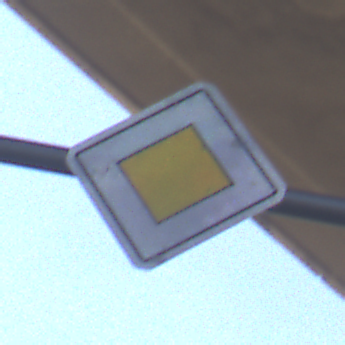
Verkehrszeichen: Vorfahrtsstrasse
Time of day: Midday
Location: Roofed (Underpass)
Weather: Clear
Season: NotSpecified
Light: Natural